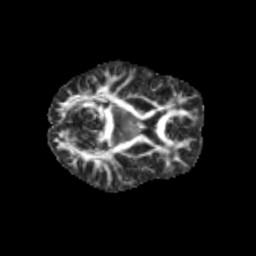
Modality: FA
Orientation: axial
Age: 10
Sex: female
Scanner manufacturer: siemens
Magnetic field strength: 3 T
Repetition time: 3.8 s
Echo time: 0.07 s